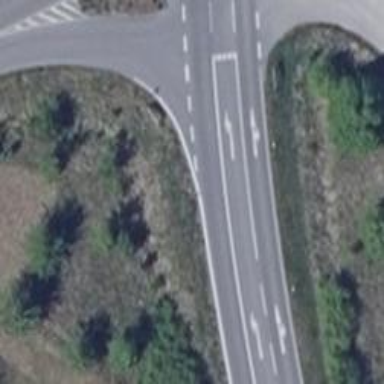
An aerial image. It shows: Secondary road.